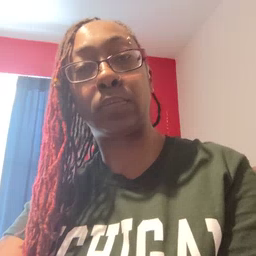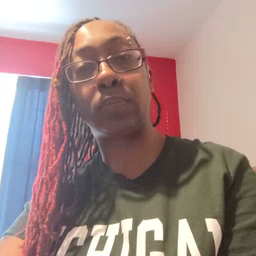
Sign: goose